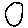
Label: circle